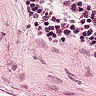
Metastatic tissue present: no